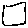
Label: square